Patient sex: F
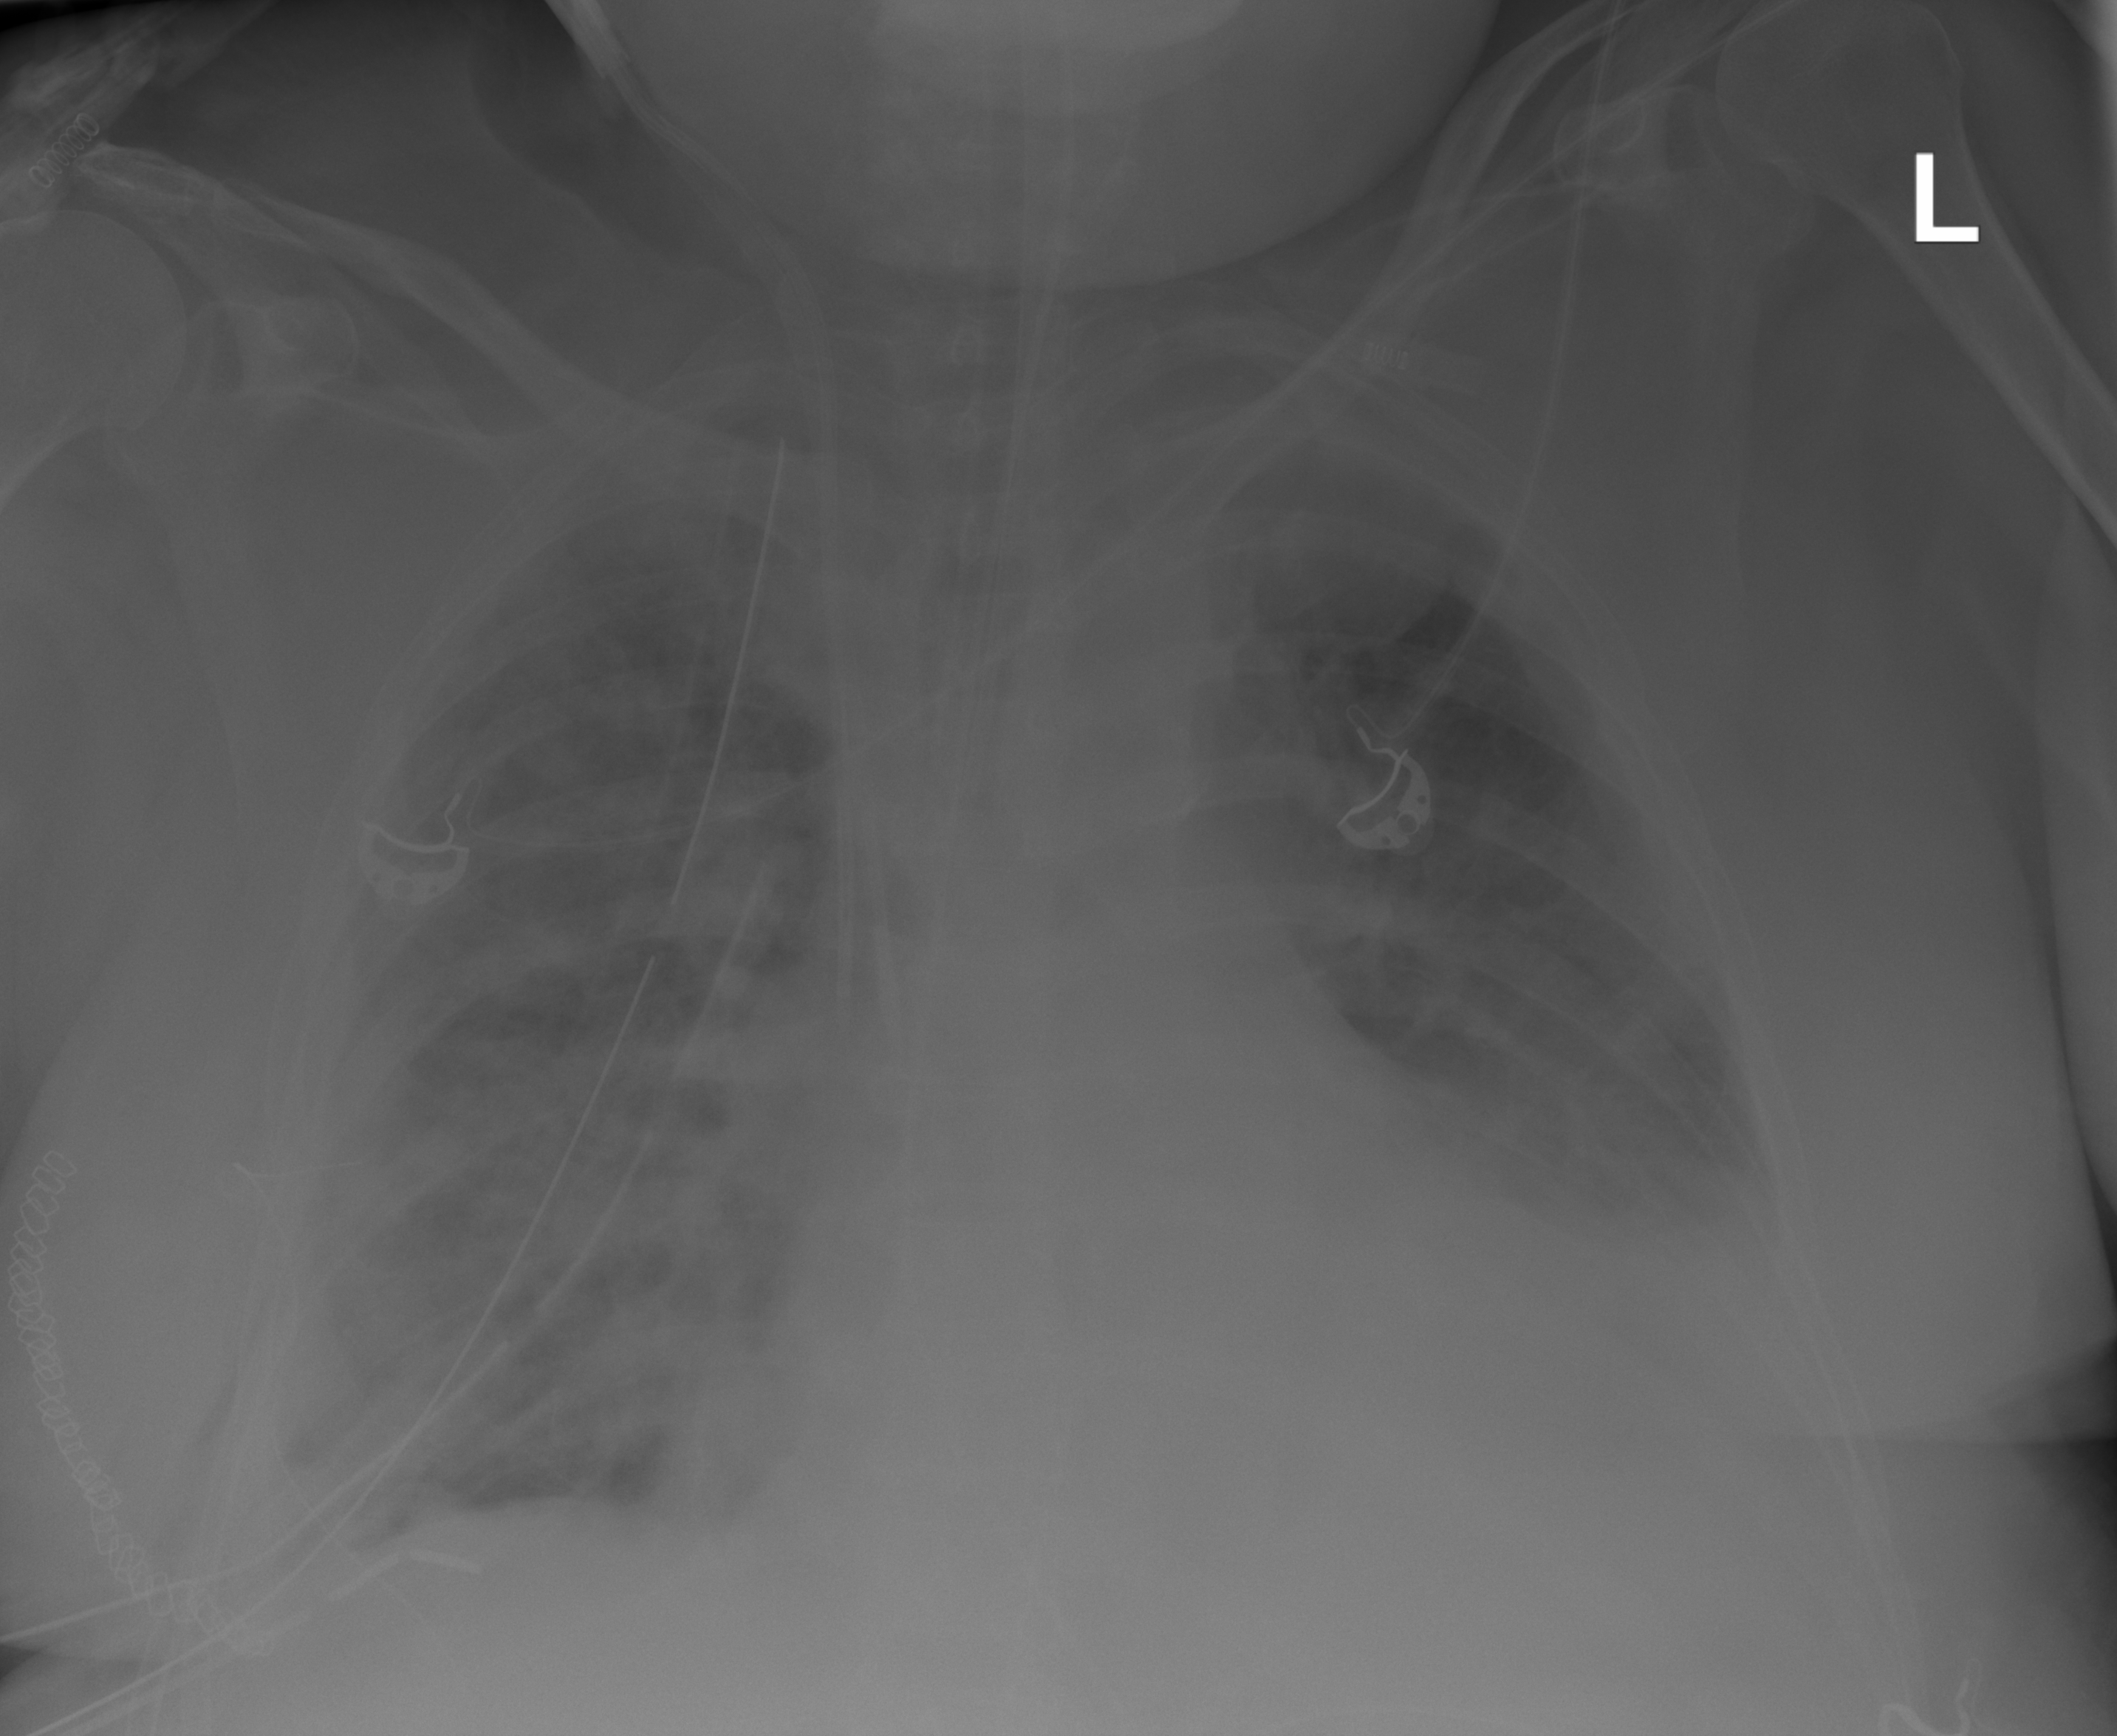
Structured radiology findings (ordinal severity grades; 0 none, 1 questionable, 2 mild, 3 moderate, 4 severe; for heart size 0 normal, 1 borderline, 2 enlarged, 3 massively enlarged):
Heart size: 2
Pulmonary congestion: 2
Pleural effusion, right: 0
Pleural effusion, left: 2
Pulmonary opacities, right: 2
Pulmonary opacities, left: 0
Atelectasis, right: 2
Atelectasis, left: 2